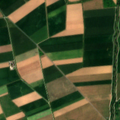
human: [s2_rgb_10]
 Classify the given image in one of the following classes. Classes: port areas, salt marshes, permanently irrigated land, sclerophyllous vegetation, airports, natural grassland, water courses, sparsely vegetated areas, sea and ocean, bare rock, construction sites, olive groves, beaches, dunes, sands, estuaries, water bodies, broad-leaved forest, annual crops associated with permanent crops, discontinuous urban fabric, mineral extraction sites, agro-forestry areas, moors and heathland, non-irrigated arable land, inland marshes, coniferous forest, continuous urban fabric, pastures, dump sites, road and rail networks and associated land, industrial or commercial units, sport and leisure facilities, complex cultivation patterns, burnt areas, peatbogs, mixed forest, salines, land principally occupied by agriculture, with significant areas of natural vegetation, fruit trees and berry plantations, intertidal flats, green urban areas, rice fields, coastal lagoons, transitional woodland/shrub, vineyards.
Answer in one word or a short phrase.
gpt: discontinuous urban fabric, non-irrigated arable land, complex cultivation patterns